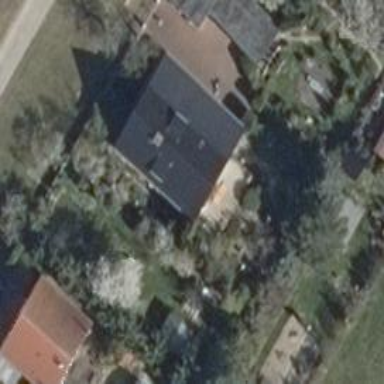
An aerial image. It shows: Building.